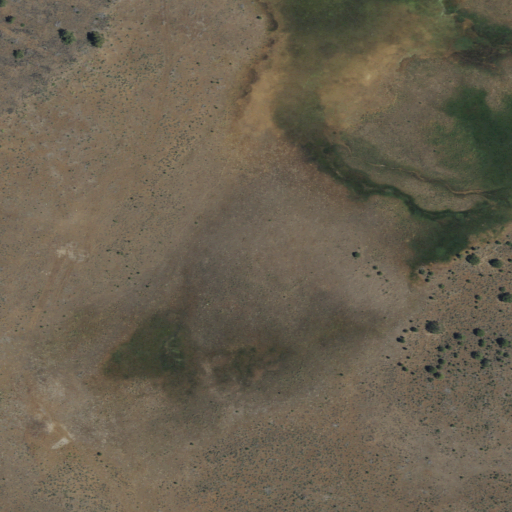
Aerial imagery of plain(s) in California named Blue Door Flat containing shrub, woody wetlands, herbaceous wetlands, grassland, and evergreen forest